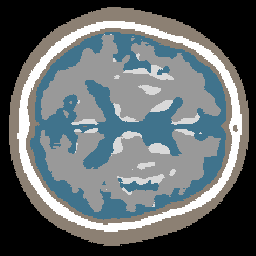
Label: no_lesion